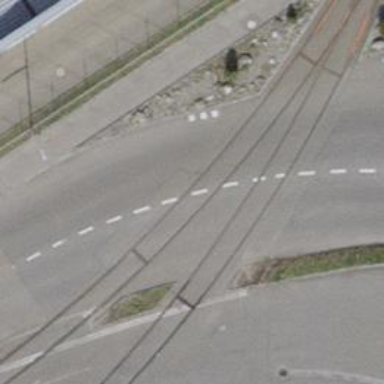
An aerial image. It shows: Railway level crossing.